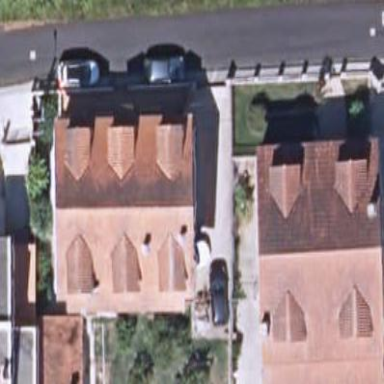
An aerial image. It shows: Simple house.